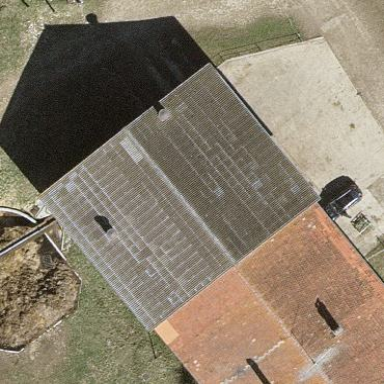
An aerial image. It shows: Farmyard area.